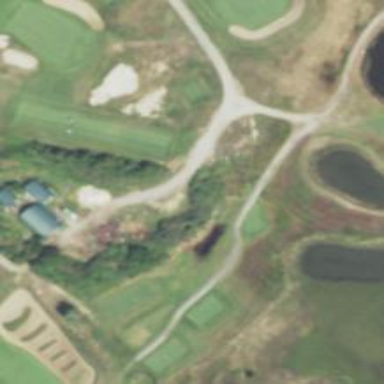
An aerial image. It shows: Path for both road and golf.